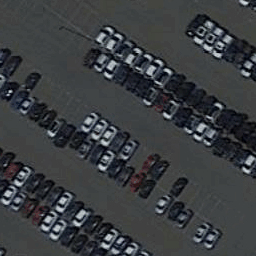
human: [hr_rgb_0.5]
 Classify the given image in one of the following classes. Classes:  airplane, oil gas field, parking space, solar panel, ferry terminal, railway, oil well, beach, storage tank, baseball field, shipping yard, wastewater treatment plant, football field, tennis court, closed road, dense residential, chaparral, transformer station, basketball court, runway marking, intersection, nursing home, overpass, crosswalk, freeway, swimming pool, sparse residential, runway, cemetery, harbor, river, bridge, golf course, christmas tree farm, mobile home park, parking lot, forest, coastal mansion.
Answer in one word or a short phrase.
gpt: parking lot